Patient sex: F
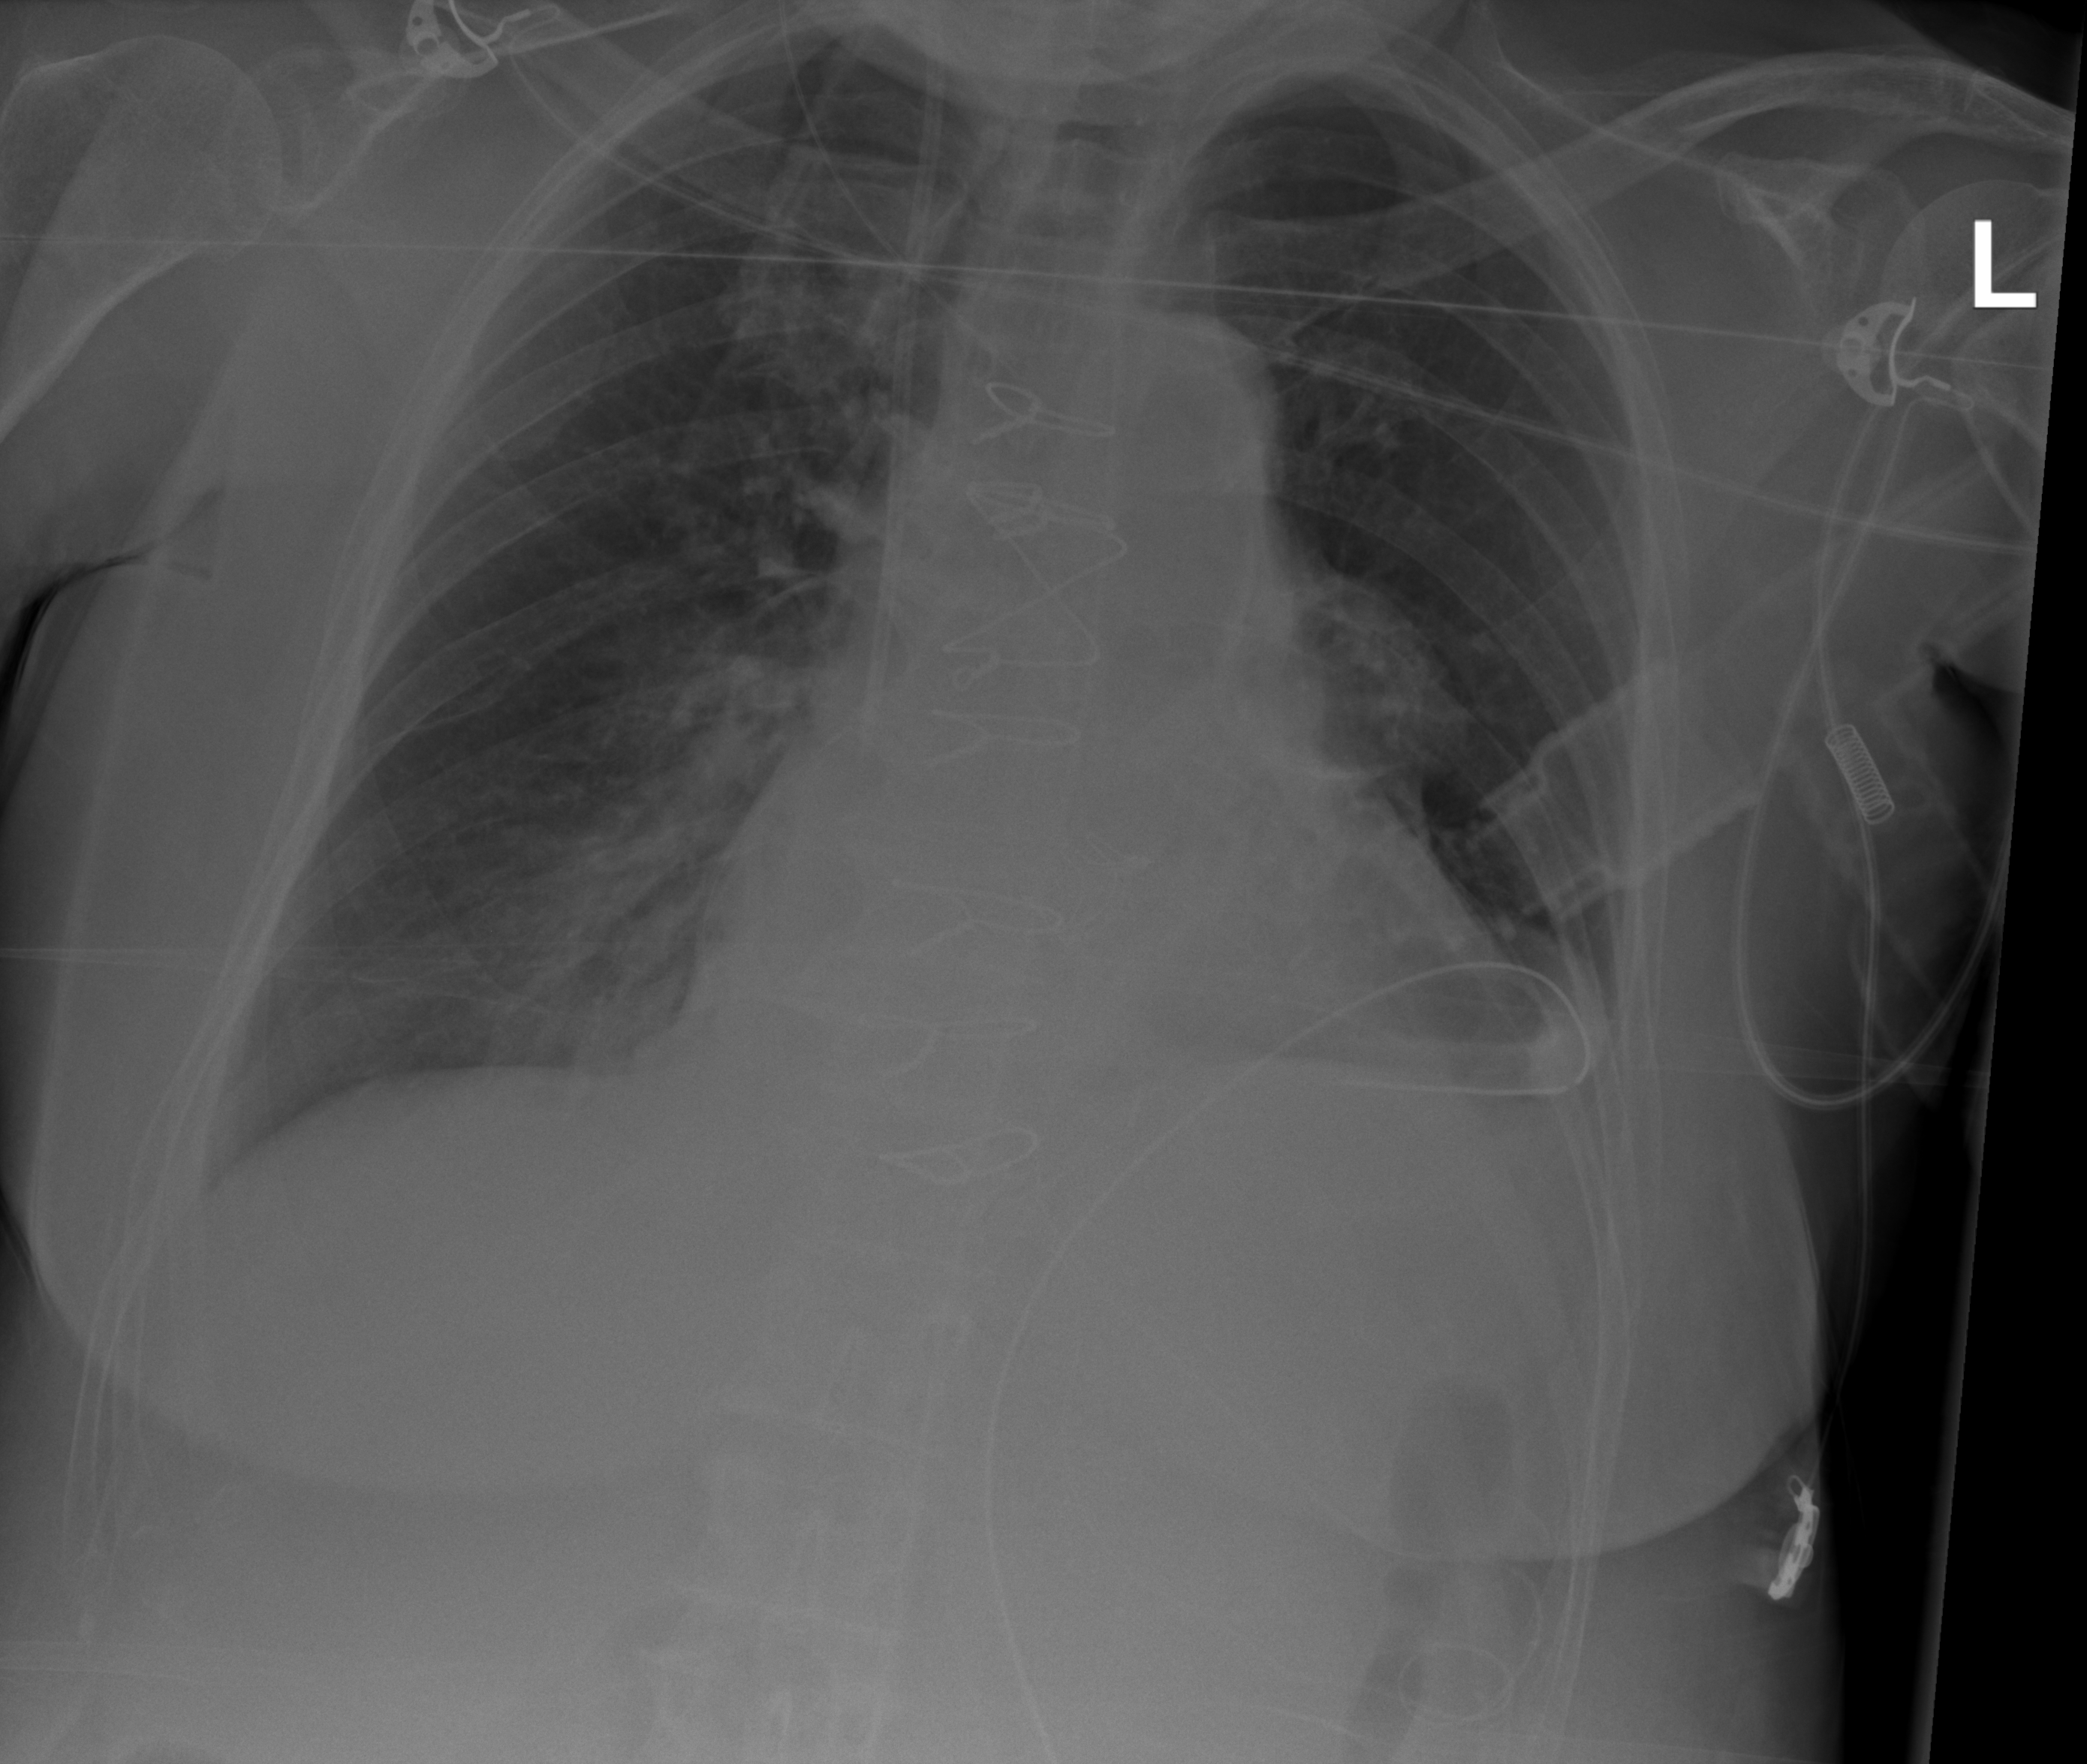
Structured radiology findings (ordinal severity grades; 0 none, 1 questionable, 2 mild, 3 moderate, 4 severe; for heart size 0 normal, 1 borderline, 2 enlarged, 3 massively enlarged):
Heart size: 2
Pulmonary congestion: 1
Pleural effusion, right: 1
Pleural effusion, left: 2
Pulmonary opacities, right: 2
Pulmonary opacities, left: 0
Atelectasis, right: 2
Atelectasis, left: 2